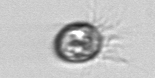
Label: Balanion